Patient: sex M, age 76
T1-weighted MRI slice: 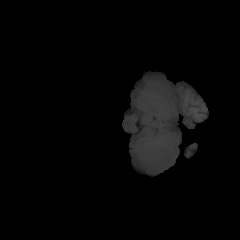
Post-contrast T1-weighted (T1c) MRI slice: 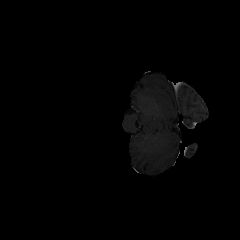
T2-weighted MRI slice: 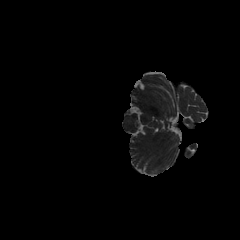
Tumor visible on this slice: no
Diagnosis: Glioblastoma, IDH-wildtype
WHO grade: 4